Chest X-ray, PA view. Patient: 51 years old, sex F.
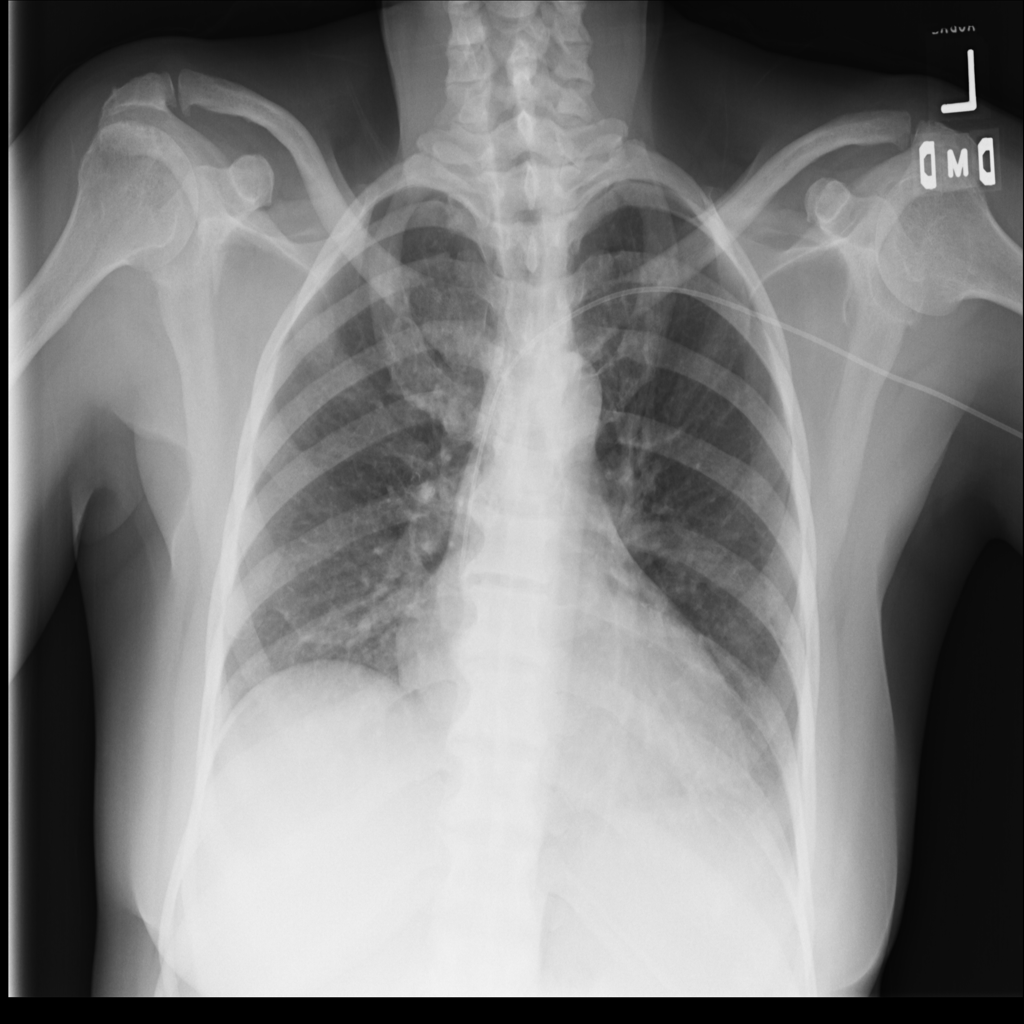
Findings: Atelectasis, Cardiomegaly, Effusion, Infiltration